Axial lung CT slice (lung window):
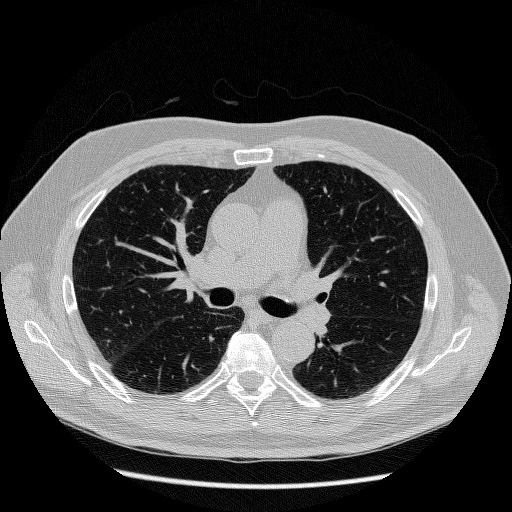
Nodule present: no